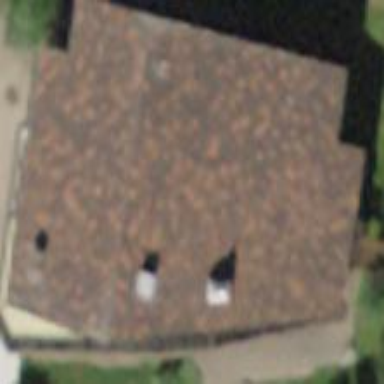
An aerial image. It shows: Detached building with gabled roof.